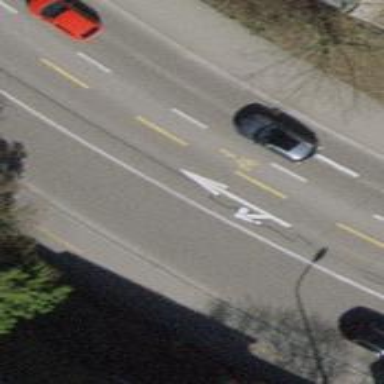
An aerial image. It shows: Secondary road with asphalt surface and dedicated cycle lane on the left.